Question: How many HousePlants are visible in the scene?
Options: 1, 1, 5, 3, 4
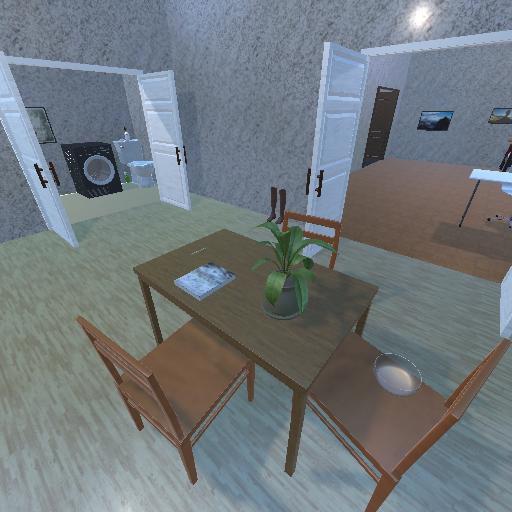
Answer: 1